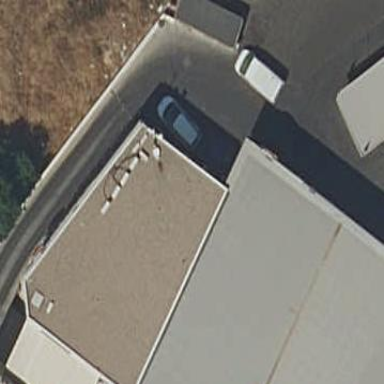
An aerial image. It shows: Convenience shop located within building.